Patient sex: M
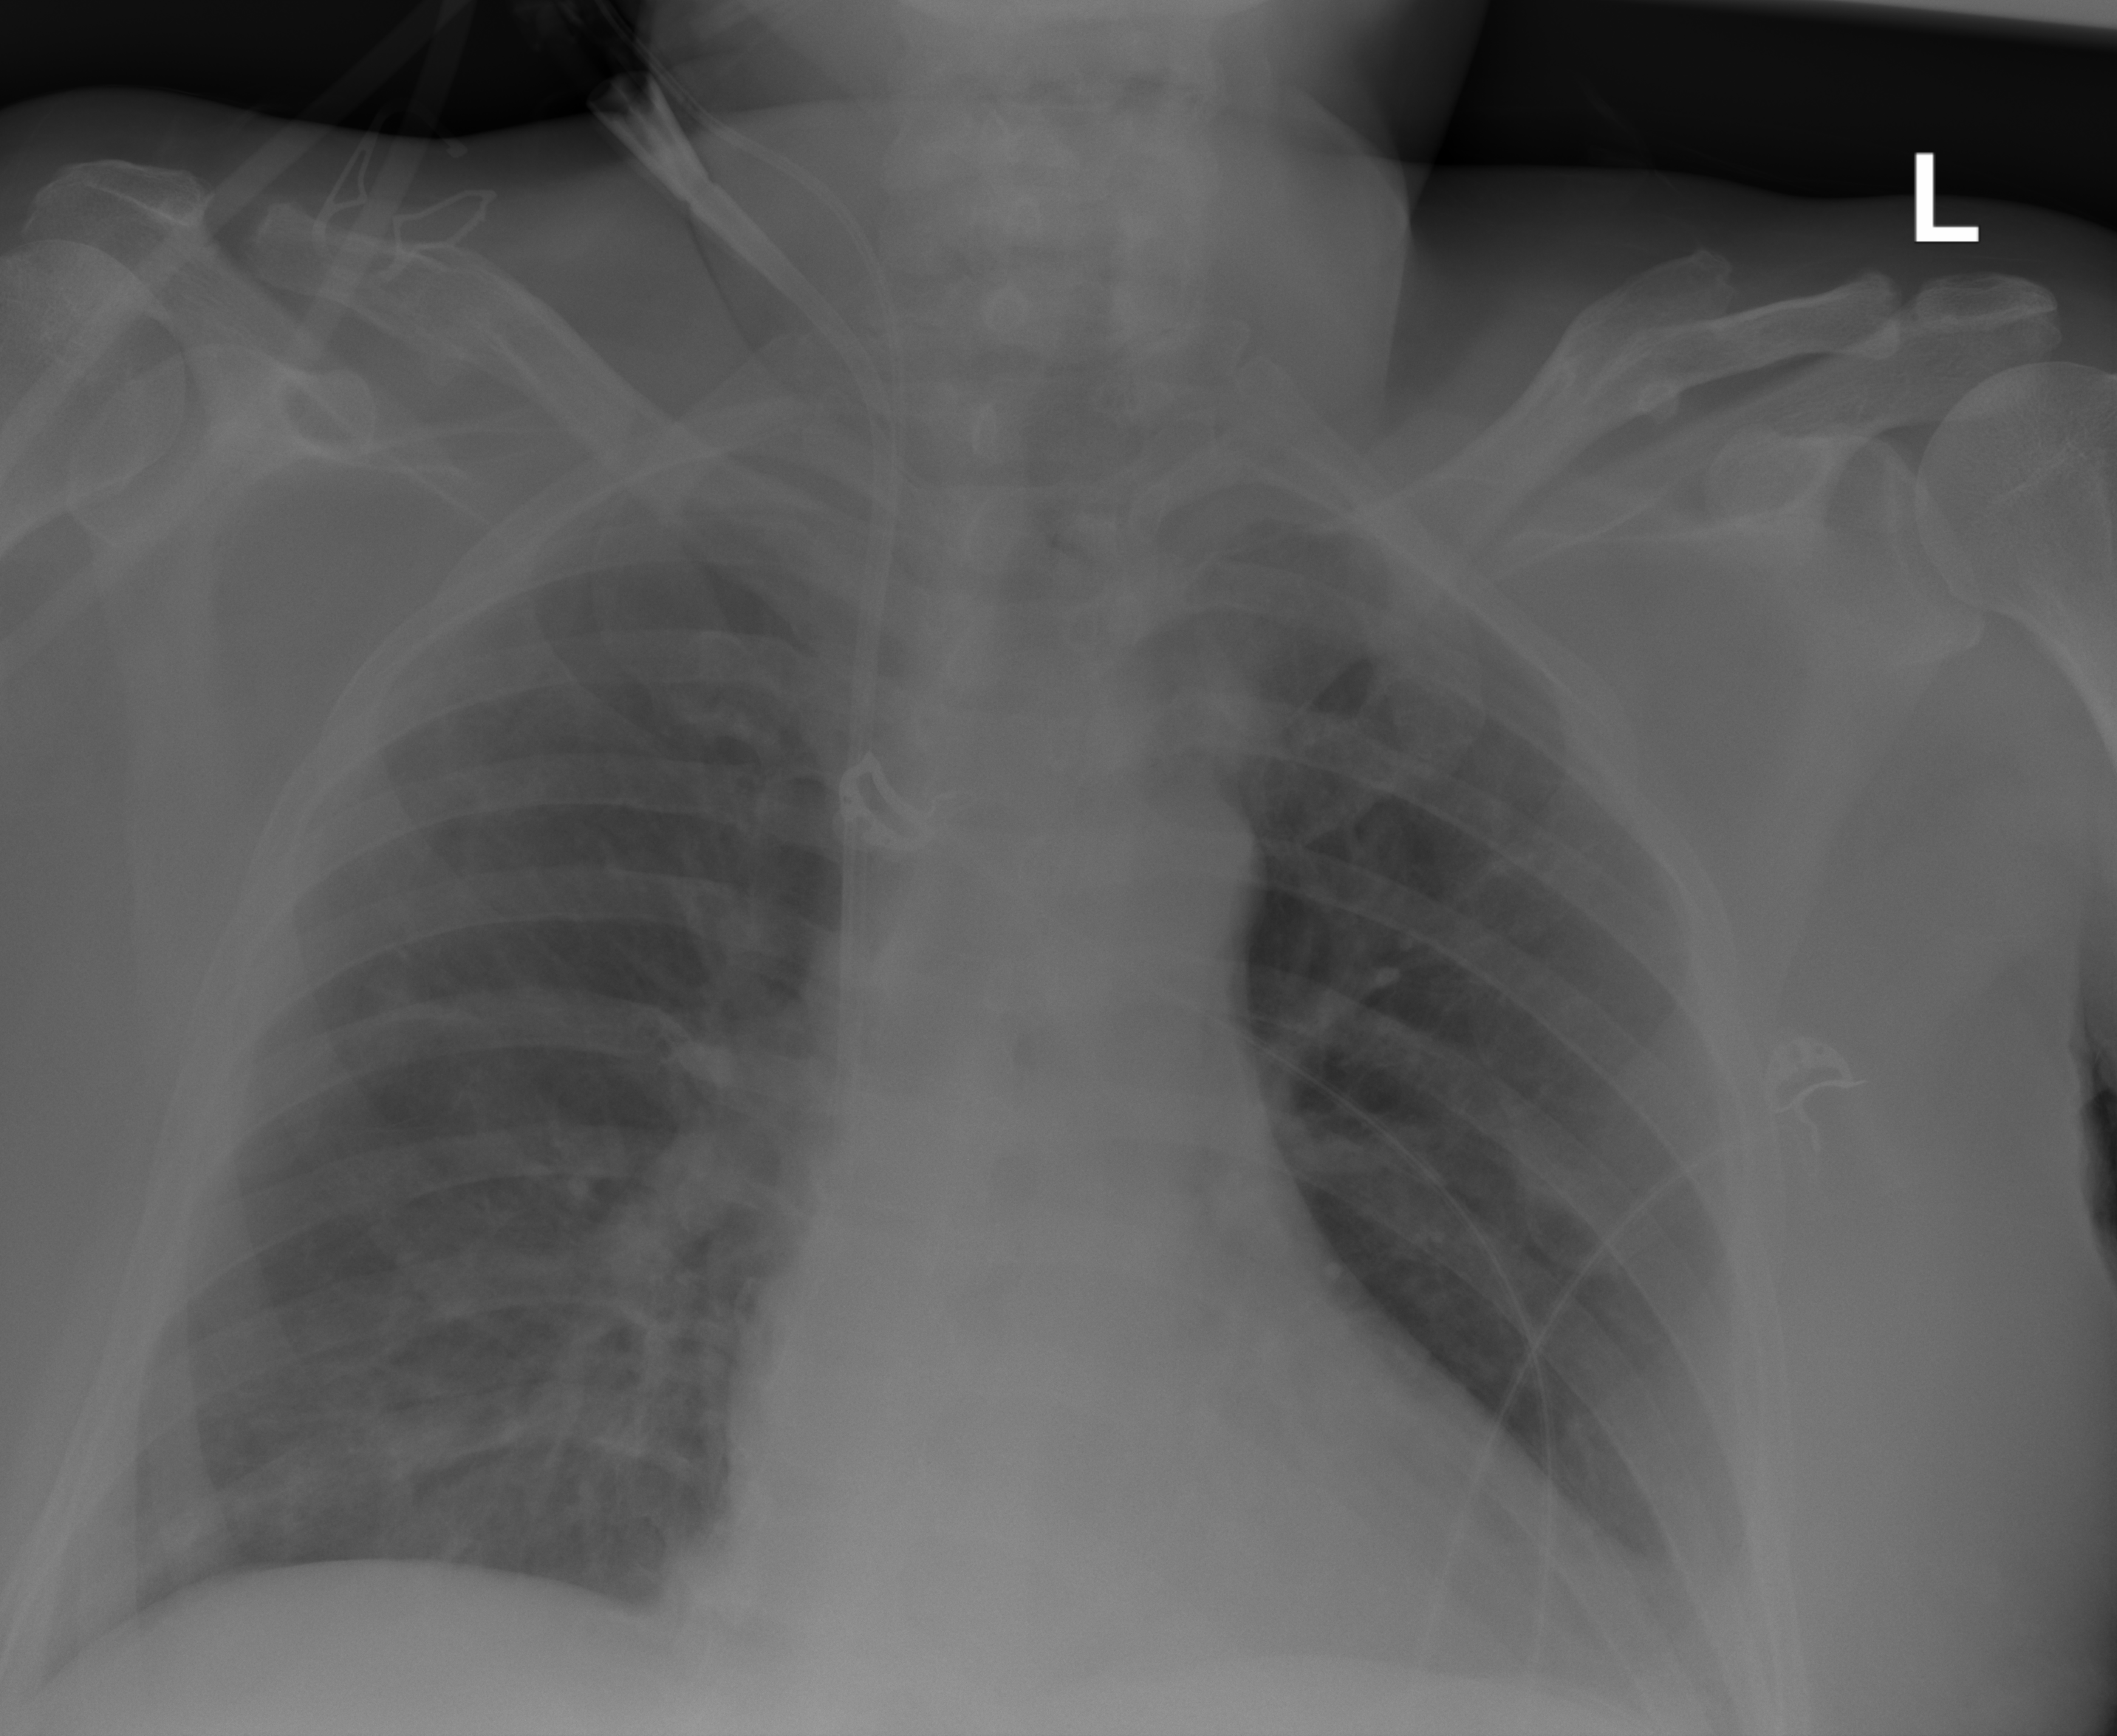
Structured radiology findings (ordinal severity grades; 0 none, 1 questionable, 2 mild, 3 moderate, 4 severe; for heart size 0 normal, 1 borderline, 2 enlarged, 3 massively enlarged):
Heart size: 0
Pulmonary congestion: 0
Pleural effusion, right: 0
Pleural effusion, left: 0
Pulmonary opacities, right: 0
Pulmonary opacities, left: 0
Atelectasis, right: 0
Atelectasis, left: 0